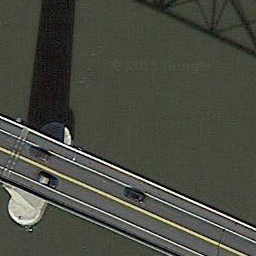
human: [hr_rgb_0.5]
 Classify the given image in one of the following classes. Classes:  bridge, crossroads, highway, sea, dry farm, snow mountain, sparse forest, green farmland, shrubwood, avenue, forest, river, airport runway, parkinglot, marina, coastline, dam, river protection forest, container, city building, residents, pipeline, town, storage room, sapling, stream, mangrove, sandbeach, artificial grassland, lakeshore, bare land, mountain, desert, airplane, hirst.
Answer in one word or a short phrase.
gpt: bridge